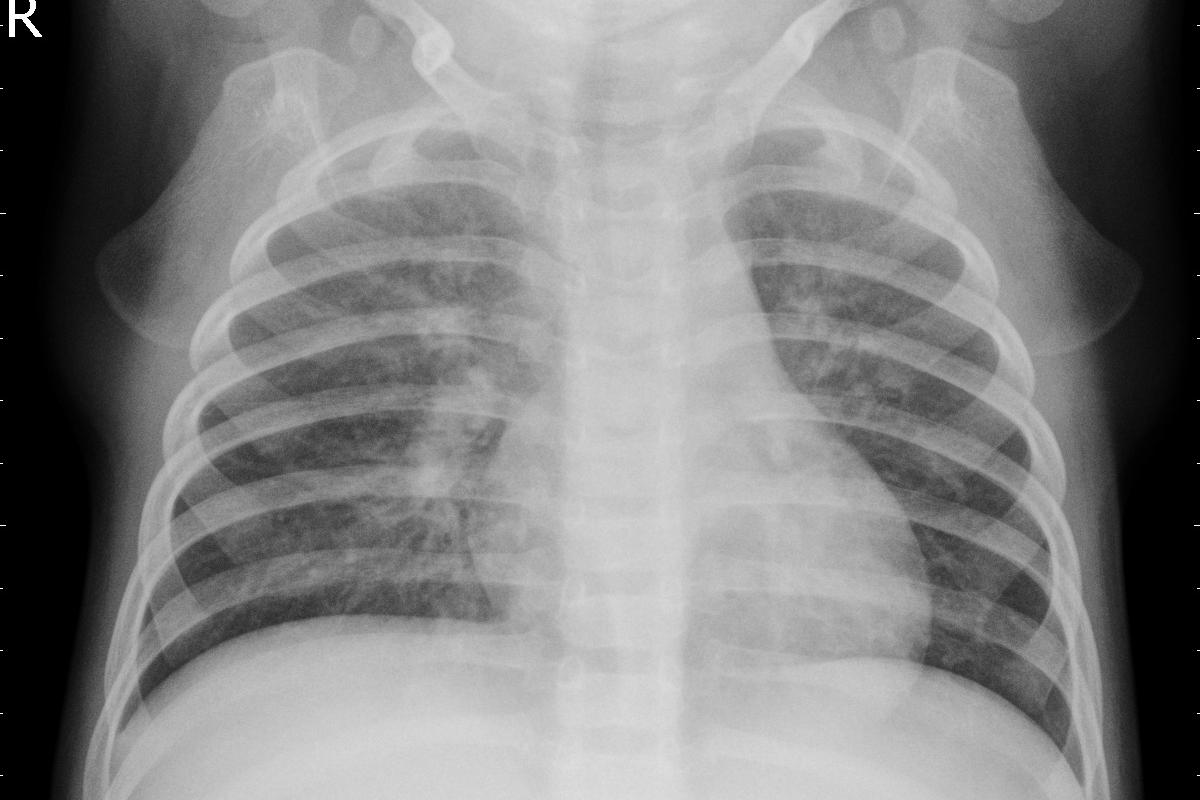
Diagnosis: PNEUMONIA